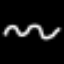
Label: squiggle